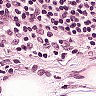
Metastatic tissue present: no